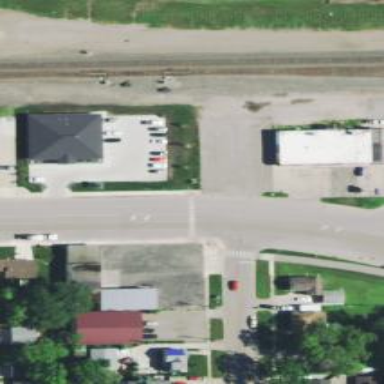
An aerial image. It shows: Marked road crossing.